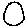
Label: bird